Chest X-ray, PA view. Patient: 43 years old, sex M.
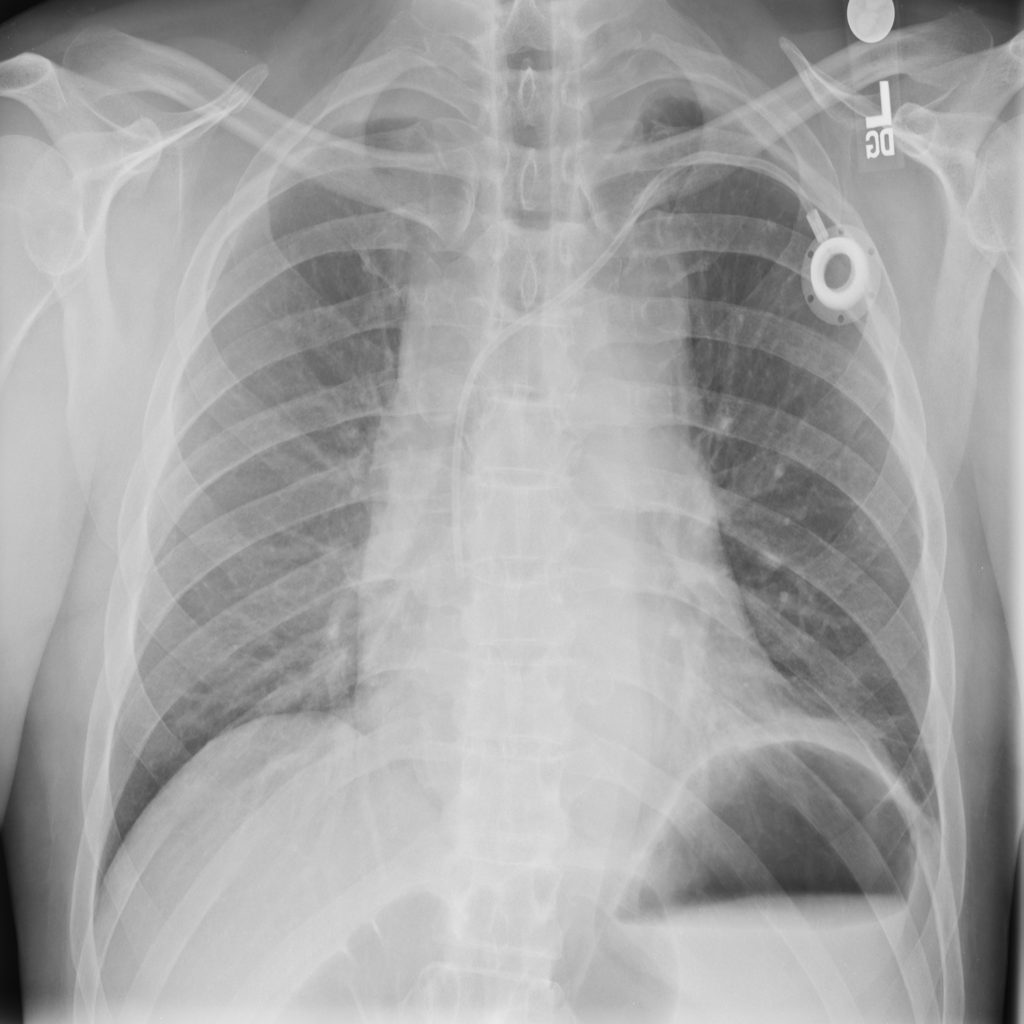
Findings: Pleural_Thickening